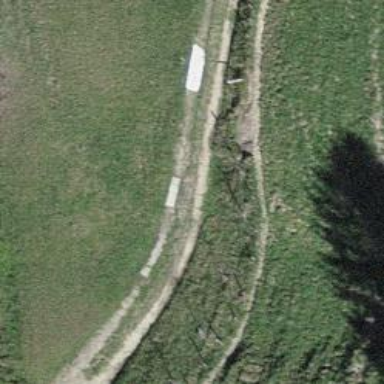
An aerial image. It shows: Grass track with grade 2 tracktype.